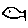
Label: fish